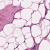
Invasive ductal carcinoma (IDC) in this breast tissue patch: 0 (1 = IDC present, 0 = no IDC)